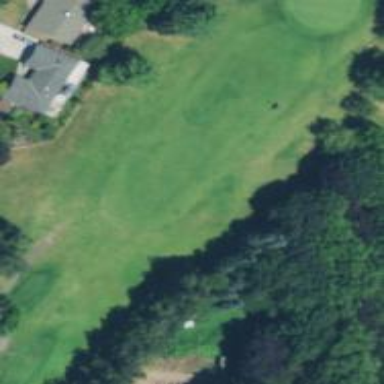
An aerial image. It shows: Golf fairway in the image.